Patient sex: M
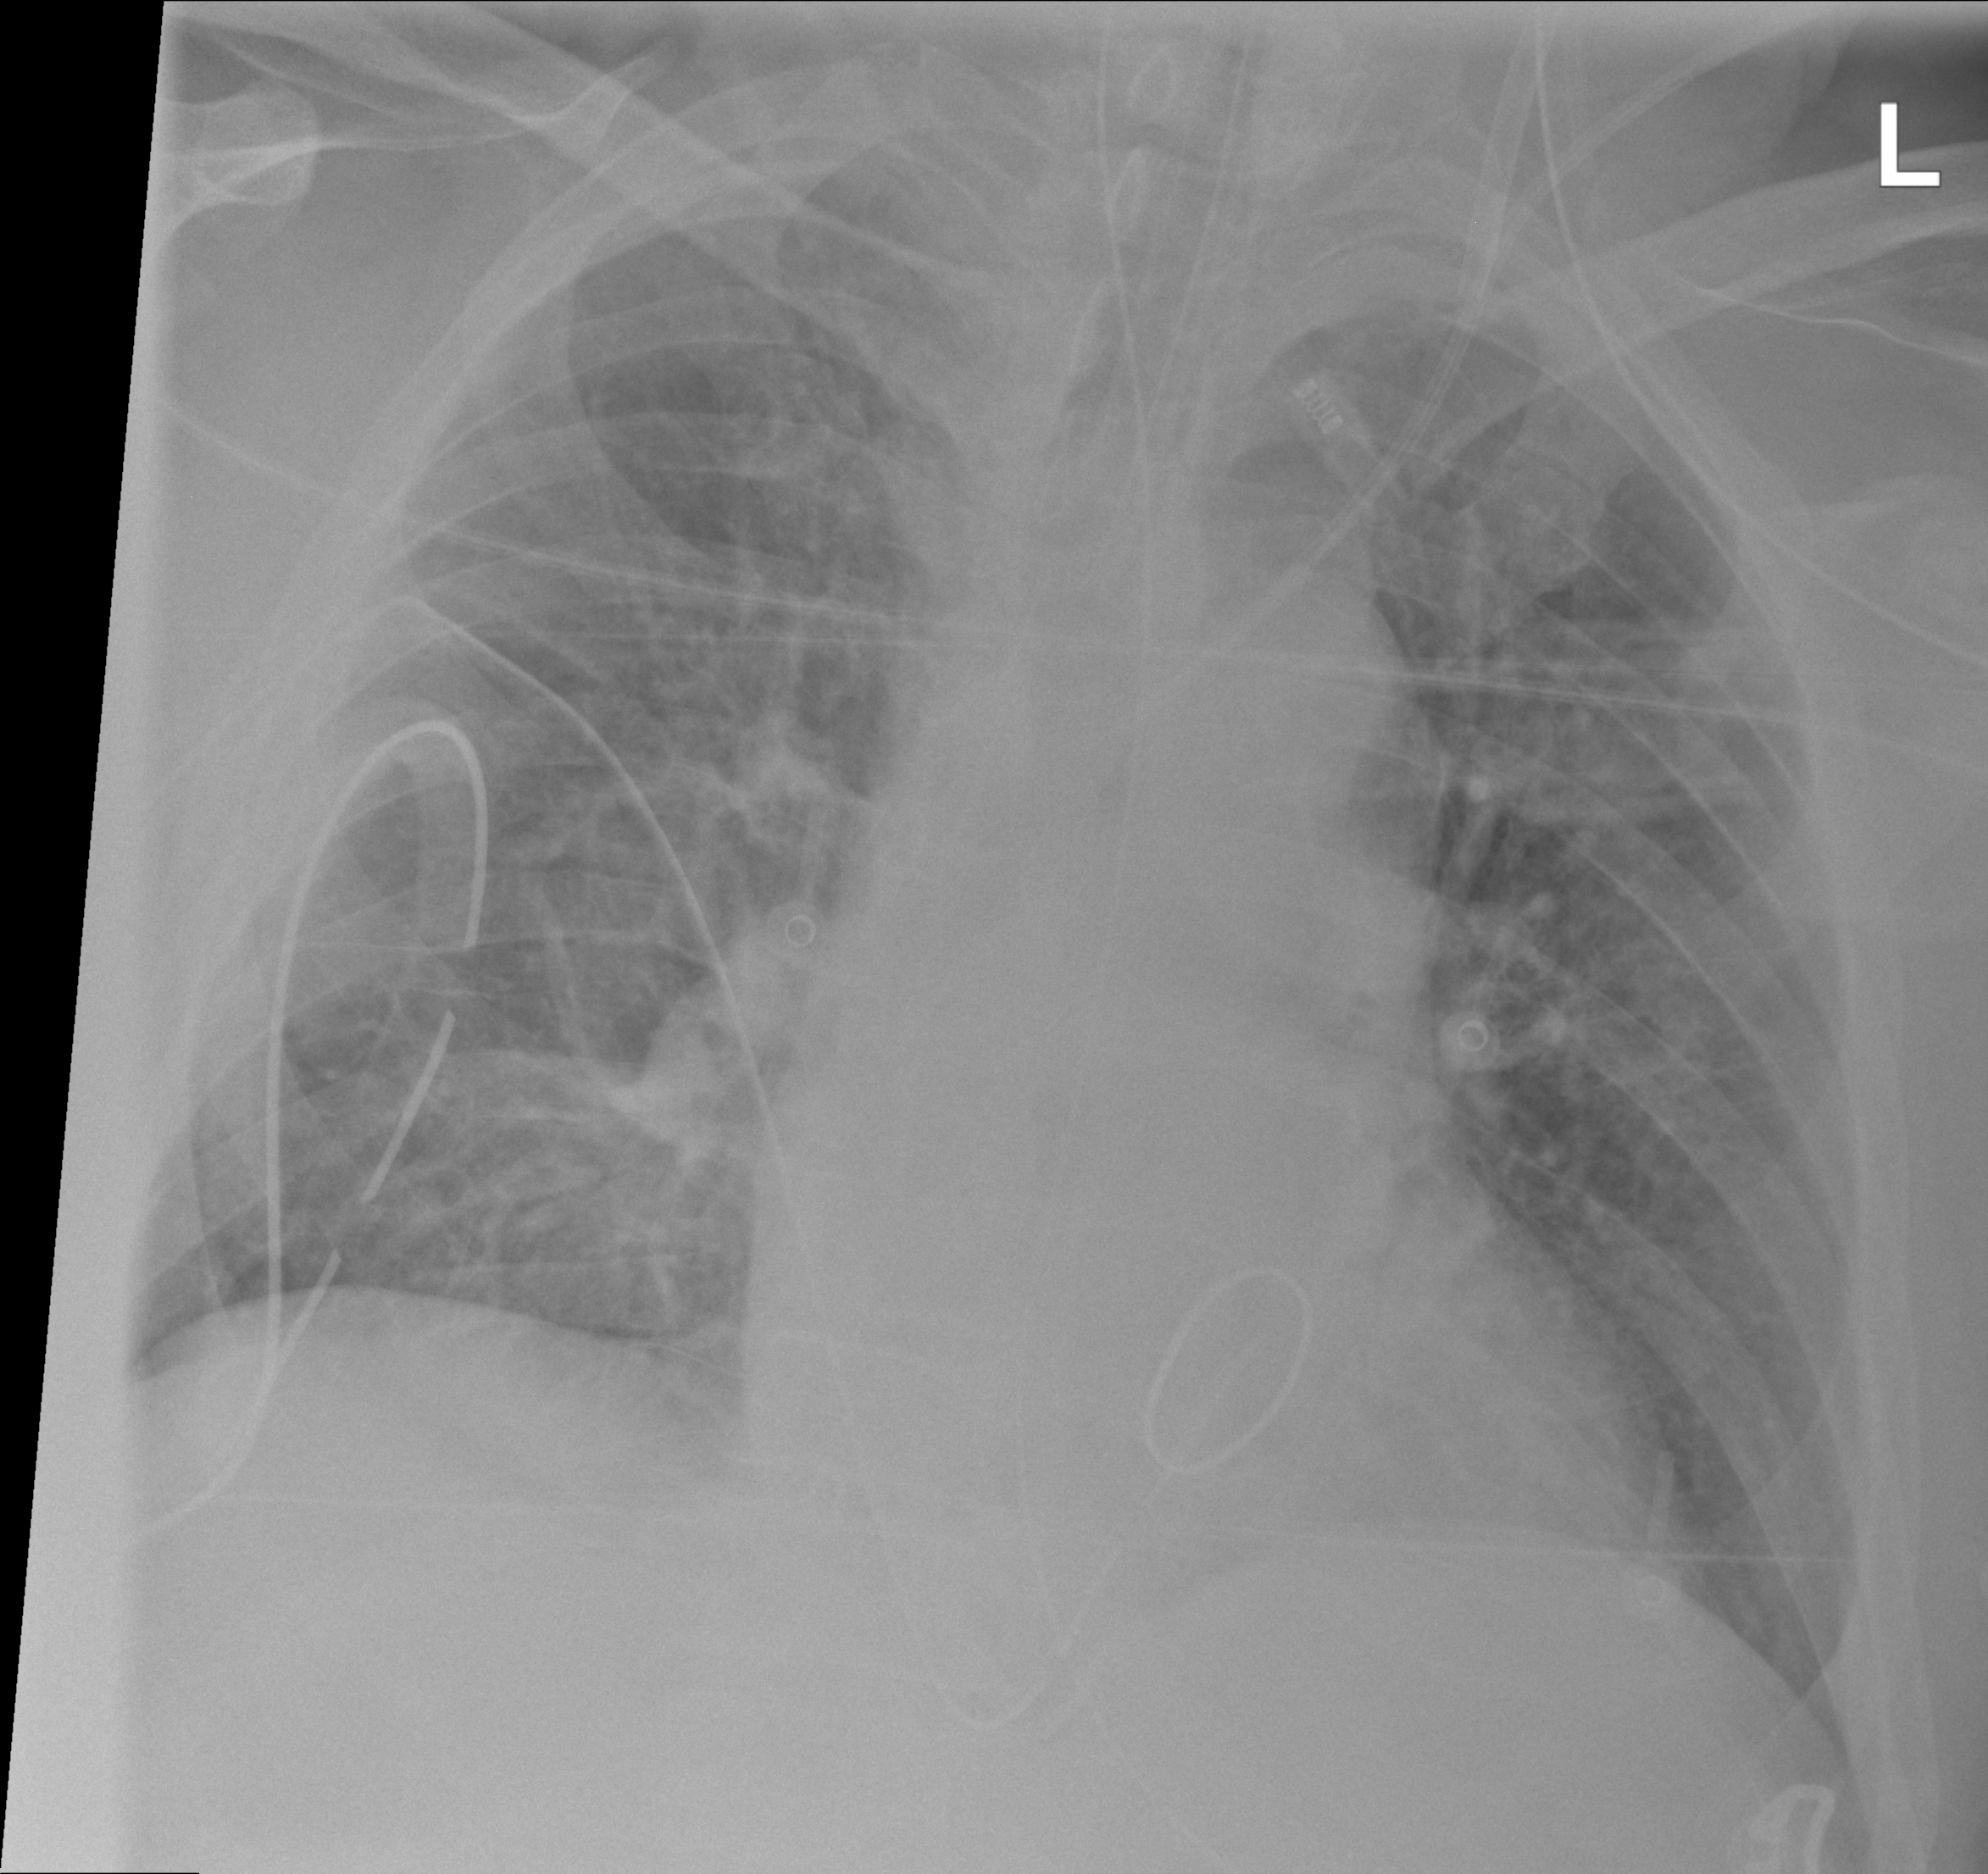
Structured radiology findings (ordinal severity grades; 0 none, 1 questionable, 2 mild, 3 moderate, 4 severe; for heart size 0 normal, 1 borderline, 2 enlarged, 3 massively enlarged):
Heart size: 1
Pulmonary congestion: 2
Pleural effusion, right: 0
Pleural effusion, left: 0
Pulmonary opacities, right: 1
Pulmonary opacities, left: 0
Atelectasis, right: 2
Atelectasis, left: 1